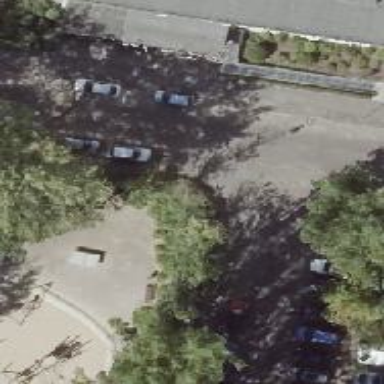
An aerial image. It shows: There is parking obstacle present.